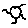
Label: sun